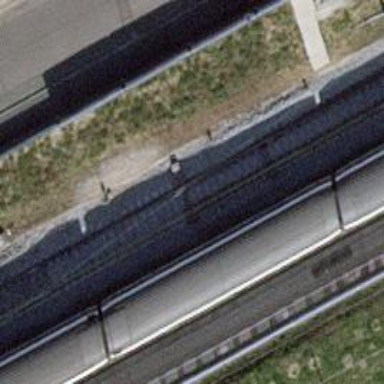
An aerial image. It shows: Single-track railway with electrified contact lines.